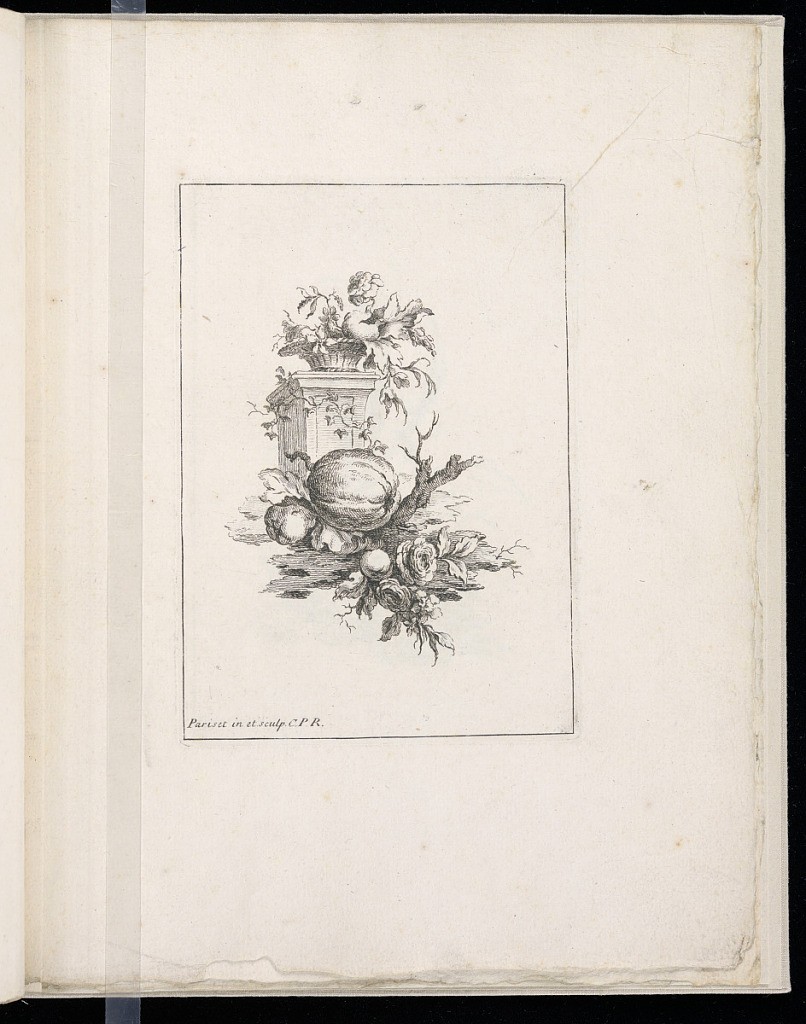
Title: Ornamental Vignette
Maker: Robert Menge Pariset, French, active 1732 – 1762
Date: mid- 18th century
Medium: Etching on laid paper
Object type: Print
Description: Fifth plate from a series of eight fantastical ornamental vignettes. In the center a basket of flowers on a plinth with fruit, flowers, branches, and leaves in the foreground. The ground is suggested with some shading. The plate is signed.